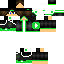
A male human skin with dark skin, wearing brown long hair dressed in a green hoodie and black pants, featuring a closed mouth.